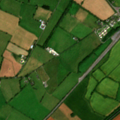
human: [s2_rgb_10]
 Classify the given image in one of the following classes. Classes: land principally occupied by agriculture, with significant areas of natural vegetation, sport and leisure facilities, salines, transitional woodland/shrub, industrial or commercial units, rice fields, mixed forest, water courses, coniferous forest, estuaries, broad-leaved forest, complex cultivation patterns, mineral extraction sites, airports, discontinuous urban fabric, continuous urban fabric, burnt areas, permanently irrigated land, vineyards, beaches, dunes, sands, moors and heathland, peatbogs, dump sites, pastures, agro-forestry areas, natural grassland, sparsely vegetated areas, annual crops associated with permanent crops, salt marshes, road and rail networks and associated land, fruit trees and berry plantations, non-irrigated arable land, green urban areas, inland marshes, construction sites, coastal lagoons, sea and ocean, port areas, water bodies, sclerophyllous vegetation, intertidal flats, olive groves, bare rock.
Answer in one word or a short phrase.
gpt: non-irrigated arable land, pastures